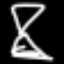
Label: hourglass